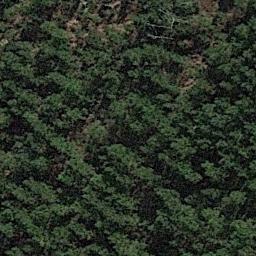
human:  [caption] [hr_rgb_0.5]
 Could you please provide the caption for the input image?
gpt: Many neat rows of green trees are in the forest .

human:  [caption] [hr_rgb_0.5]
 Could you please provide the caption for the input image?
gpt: The forest has a lot of green trees well-arranged in lines .

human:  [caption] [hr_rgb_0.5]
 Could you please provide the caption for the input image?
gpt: The forest is consist of dry trees and green trees .

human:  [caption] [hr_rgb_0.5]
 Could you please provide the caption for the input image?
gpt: This is a dense forest .

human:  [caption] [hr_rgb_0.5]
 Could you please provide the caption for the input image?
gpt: A dense forest with many rows of green trees .